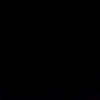
Label: space